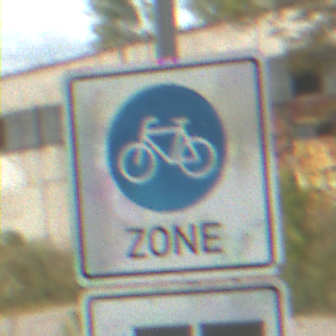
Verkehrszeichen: BeginnFahrradzone
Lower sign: MehrspurigeFahrzeugeFrei4
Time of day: Midday
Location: Outdoor (Suburban)
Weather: PartlyCloudy
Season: Summer
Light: Natural